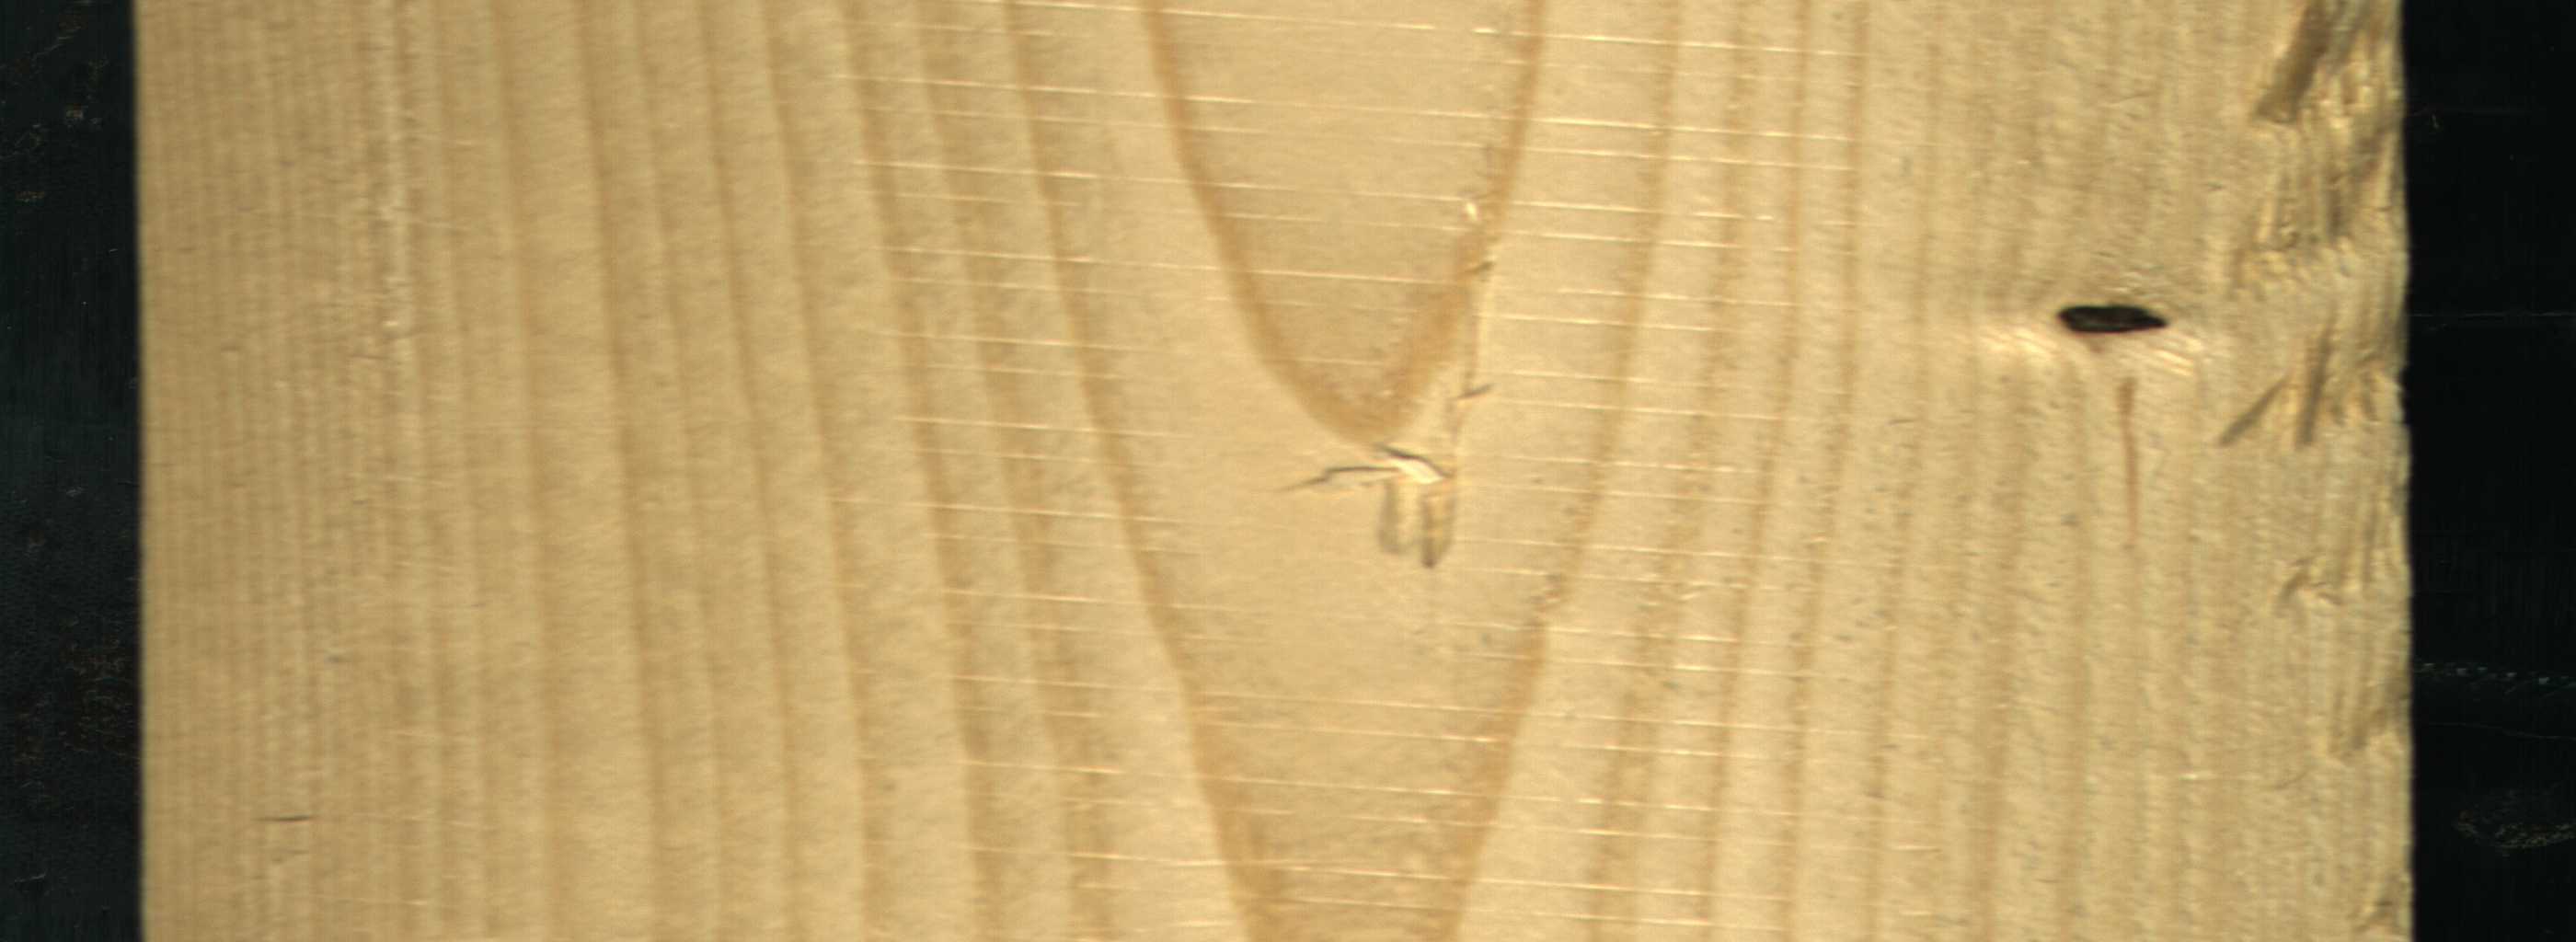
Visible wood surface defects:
Dead_Knot